Question: I'm using EF6 code-first to try to map to a desired schema
The requirement is to have an organisation table. Each organisation can have zero to many parents and zero to many children
And to have a single relationship table which holds the parent and child relationships
So I'm hoping to have a POCO like this:
'''
public class Organisation
{
public Organisation()
{
Children = new Collection<Organisation>();
Parents = new Collection<Organisation>();
}
public int Id { get; set; }
public string Name { get; set; }
public virtual ICollection<Organisation> Parents { get; set; }
public virtual ICollection<Organisation> Children { get; set; }
}
'''
and mapping like this:
'''
public class OrganisationMap : EntityTypeConfiguration<Organisation>
{
public OrganisationMap()
{
HasMany(n => n.Children)
.WithMany()
.Map(m => m.ToTable("OrganisationRelationship").MapLeftKey("ParentId").MapRightKey("ChildId"));
HasMany(n => n.Parents)
.WithMany()
.Map(m => m.ToTable("OrganisationRelationship").MapLeftKey("ChildId").MapRightKey("ParentId"));
}
}
'''
but if I try to add a migration after setting that up I receive error message:
> OrganisationOrganisation1: Name: The EntitySet
'OrganisationOrganisation1' with schema 'dbo' and table
'OrganisationRelationship' was already defined. Each EntitySet must
refer to a unique schema and table.
Is there a way to achieve this goal?
---
For additional info. The reason I am holding the parent relationship is that when loading the data I need to find all nodes that have no parent and treat them as a collection of roots.
If there's a better way to do that than holding a parents collection I'd be totally happy!
If I add a migration with just the children collections then all works
---
Thanks for the input. I'm still trying to find out if it's possible to have one or more known roots to simplify building the graph but am interested if this mapping is possible...
---
The data sort of looks like this:

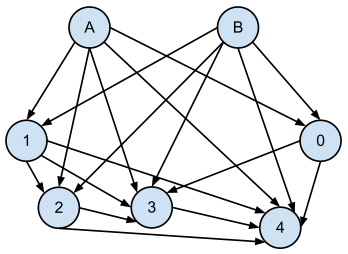
Answer: You're defining the mappings twice - try only once, something similar to the below
'''
public OrganisationMap()
{
HasMany(n => n.Children)
.WithMany( n => n.Parents )
.Map(m =>
m.ToTable("OrganisationRelationship")
.MapLeftKey("ParentId")
.MapRightKey("ChildId"));
}
'''